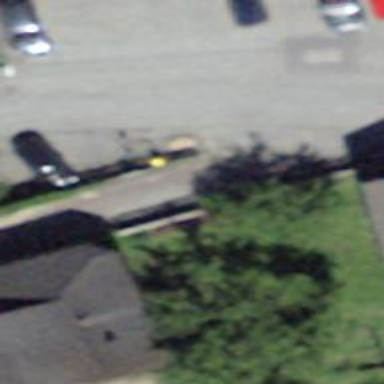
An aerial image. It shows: Post box is visible.